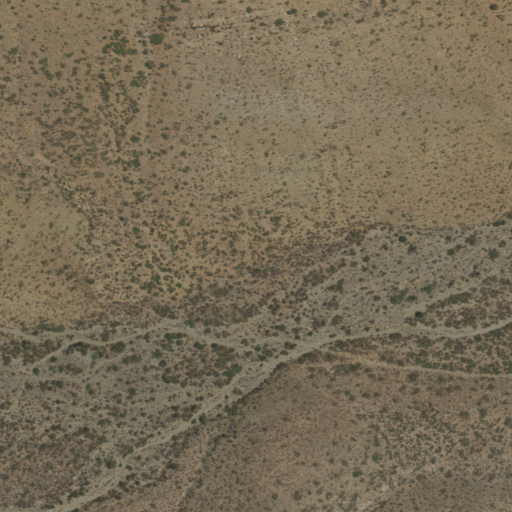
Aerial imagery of valley in New Mexico named Hospital Canyon containing only shrub